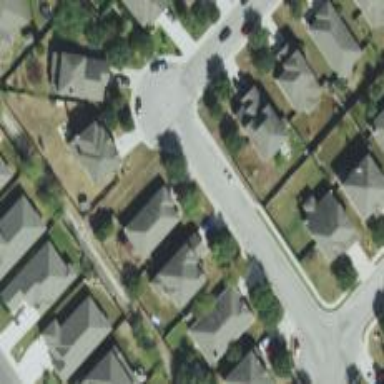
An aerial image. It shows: Residential road with separate asphalt sidewalk.